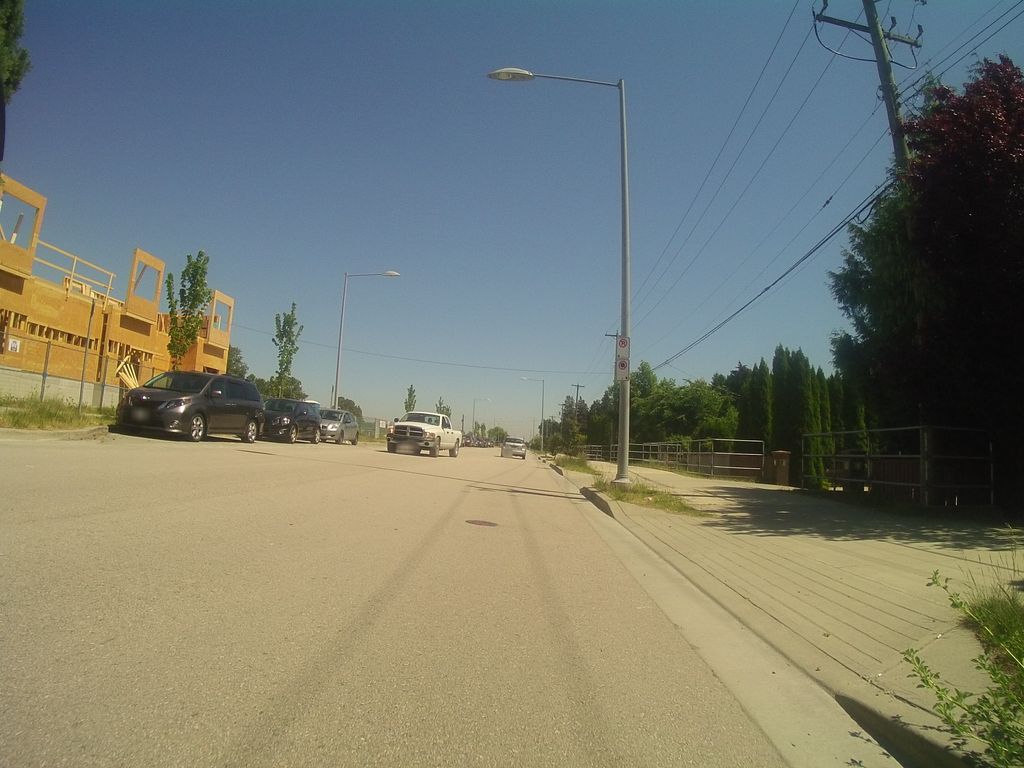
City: vancouver